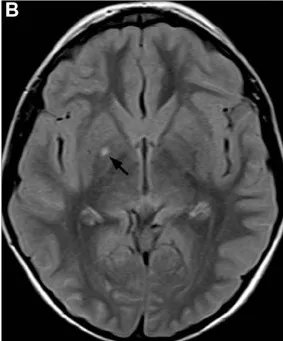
Brain MRI of the patient at 4.8 years. B) Axial FLAIR image reveals a small nonspecific hyperintense lesion in the right globus pallidus (black arrow).
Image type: radiology (mri)